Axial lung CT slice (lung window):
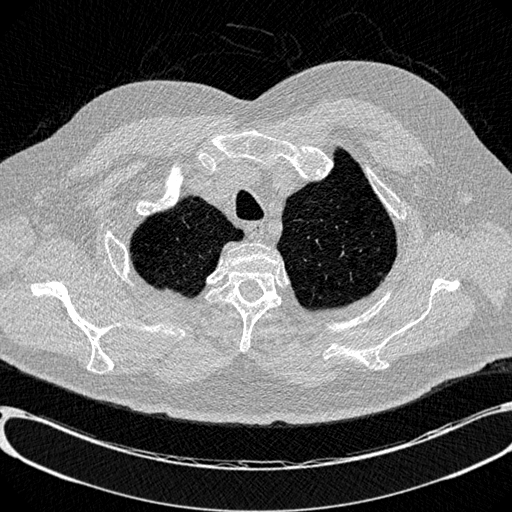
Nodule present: no